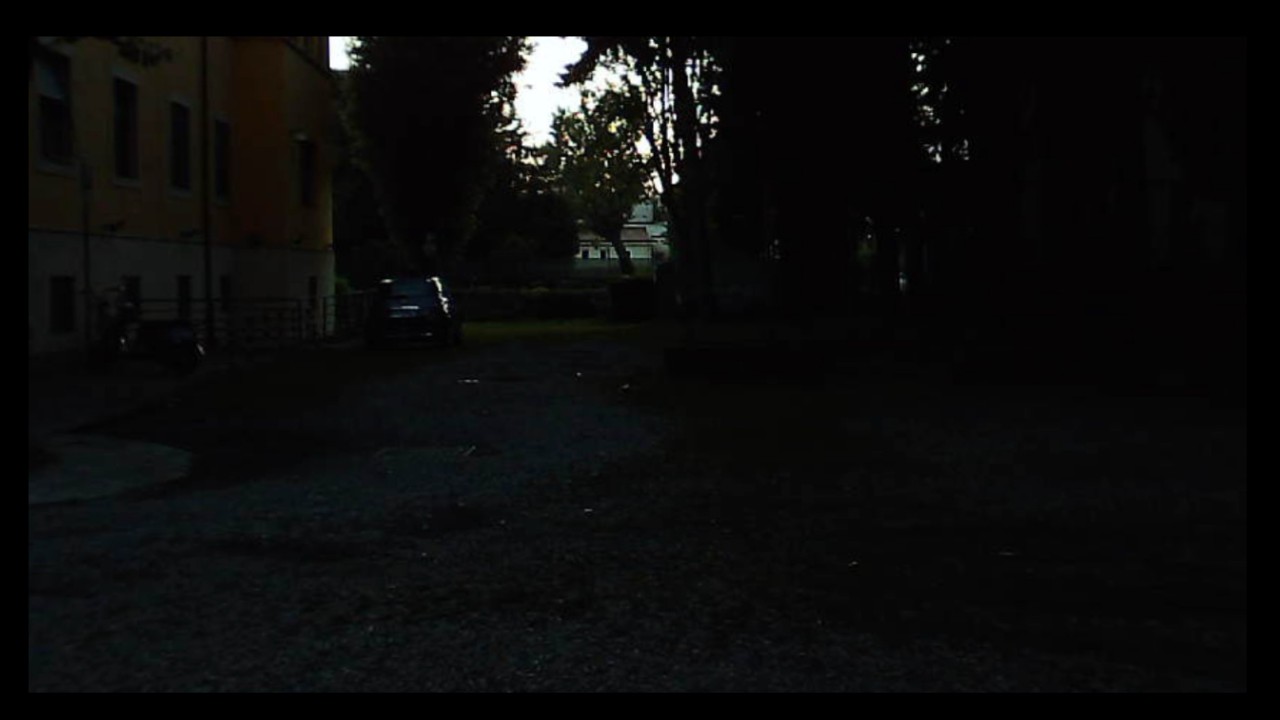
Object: DJI Mini 3

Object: DarwinFPV cineape20